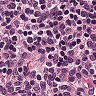
Metastatic tissue present: no